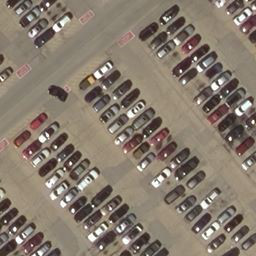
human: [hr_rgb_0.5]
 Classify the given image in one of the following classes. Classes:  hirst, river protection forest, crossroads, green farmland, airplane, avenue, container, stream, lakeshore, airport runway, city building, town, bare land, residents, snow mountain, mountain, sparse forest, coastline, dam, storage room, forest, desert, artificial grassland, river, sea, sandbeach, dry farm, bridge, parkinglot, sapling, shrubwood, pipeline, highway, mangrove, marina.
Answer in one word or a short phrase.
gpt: parkinglot